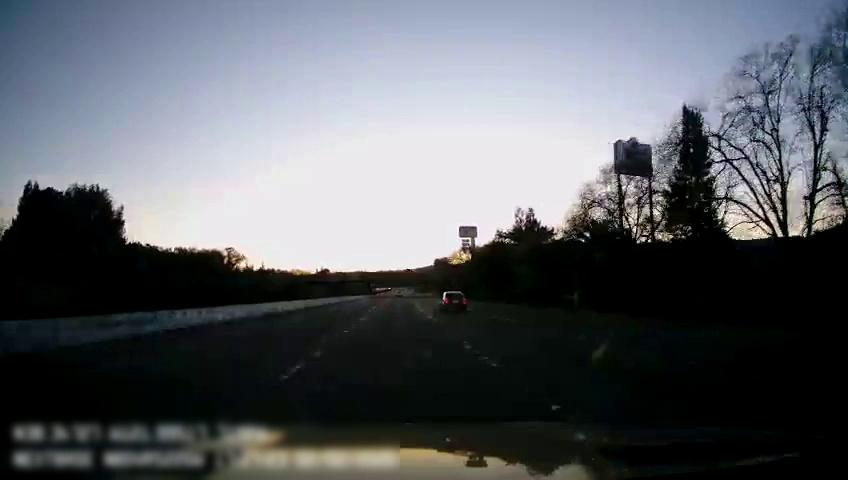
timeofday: Day
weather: Cloudy
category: Drivable Space
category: Vehicles | Car
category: Lanes | Current Lane
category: Lanes | Current Lane
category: Lanes | Alternate Lane
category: Lanes | Alternate Lane